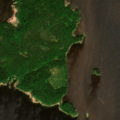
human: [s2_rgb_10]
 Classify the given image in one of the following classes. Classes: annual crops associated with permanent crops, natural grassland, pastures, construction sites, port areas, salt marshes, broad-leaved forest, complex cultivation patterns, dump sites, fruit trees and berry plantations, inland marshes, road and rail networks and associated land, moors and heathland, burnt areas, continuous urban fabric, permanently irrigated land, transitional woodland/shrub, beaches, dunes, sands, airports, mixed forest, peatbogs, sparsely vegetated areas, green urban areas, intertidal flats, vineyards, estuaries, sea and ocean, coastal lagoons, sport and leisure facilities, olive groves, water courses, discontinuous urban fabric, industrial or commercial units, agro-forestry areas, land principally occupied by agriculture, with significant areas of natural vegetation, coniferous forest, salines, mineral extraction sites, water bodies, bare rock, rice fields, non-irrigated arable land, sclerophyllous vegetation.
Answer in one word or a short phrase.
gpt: mixed forest, sea and ocean